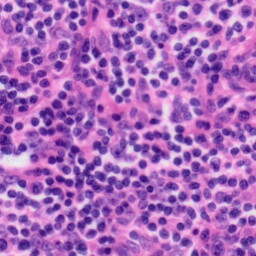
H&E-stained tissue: Tonsil